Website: home-depot
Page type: payment
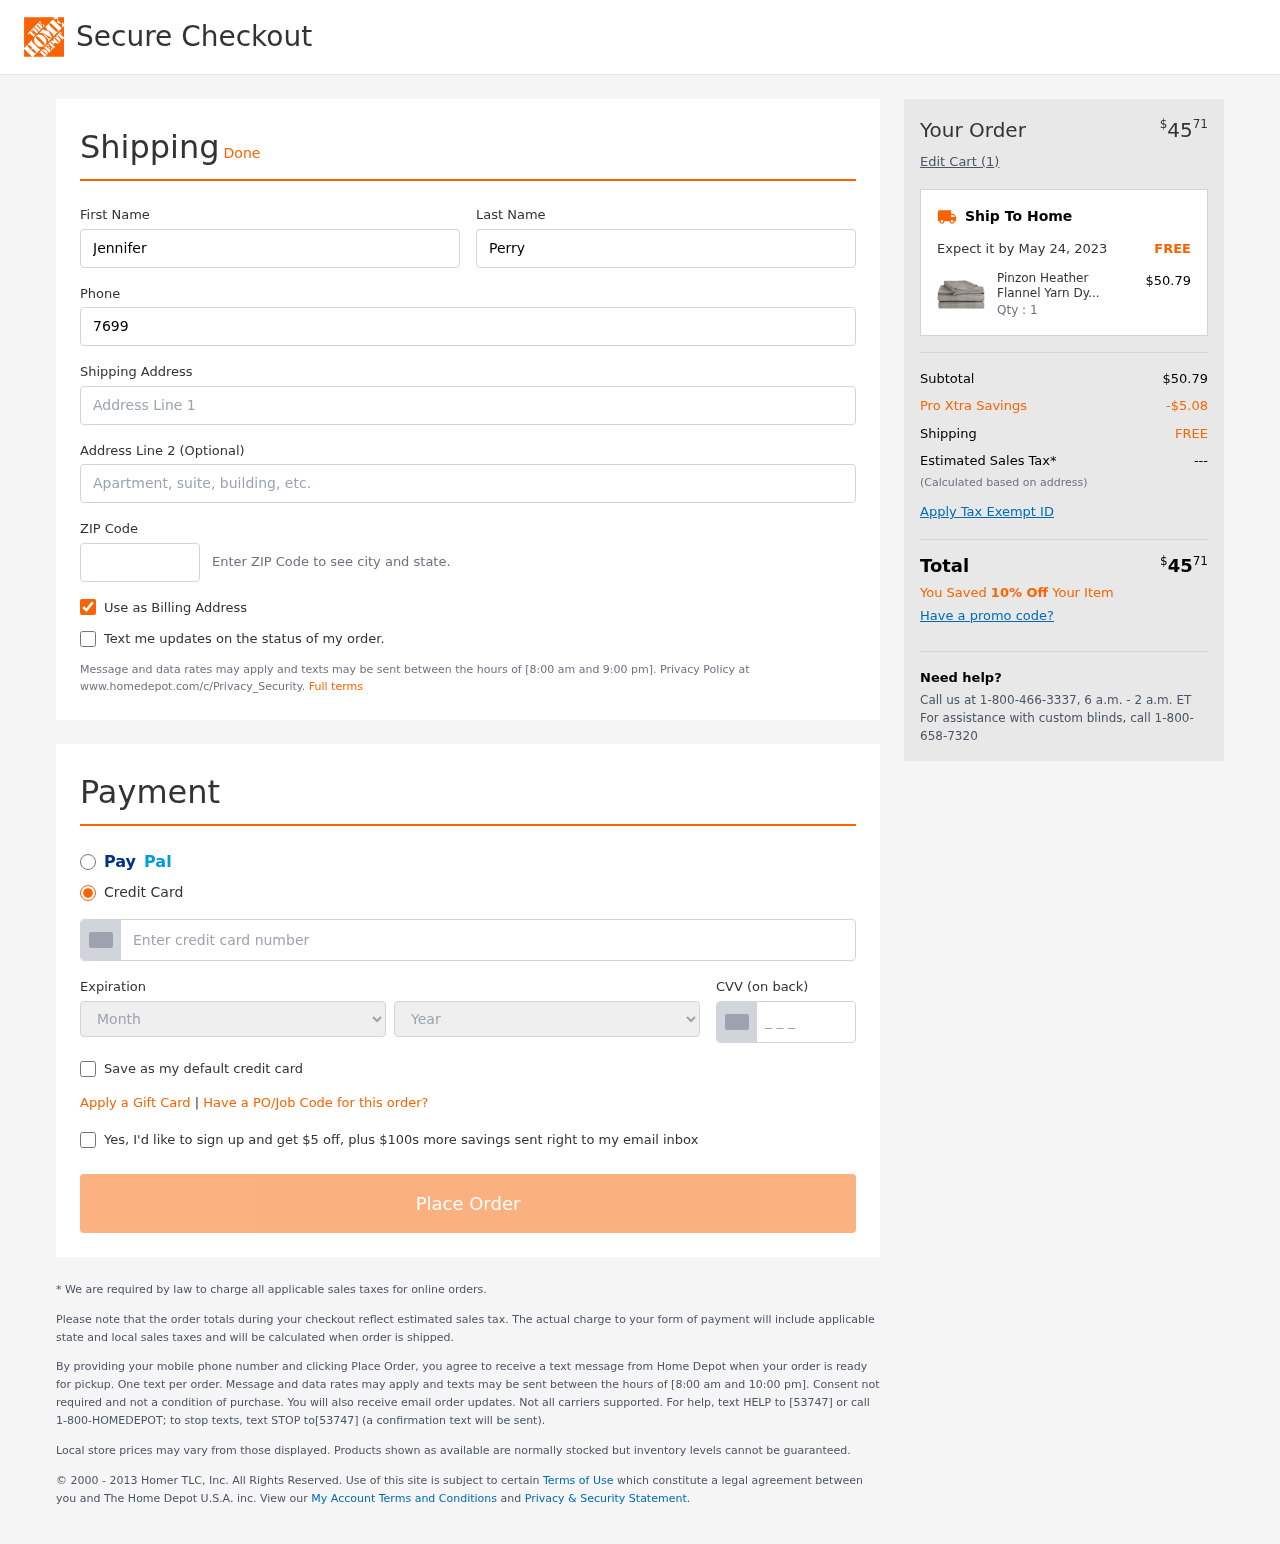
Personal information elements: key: PII_CARD_CVV
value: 150
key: PII_CARD_EXPIRY_MONTH
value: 11
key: PII_CARD_EXPIRY_YEAR
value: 30
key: PII_CARD_NUMBER
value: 6503 7620 7729 3532
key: PII_FIRSTNAME
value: Jennifer
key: PII_LASTNAME
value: Perry
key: PII_PHONE
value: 7699185804
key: PII_POSTCODE
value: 00521
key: PII_STREET
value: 09985 Brewer Point Suite 651
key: PII_STREET2
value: Suite 923
Product elements: key: PRODUCT1_NAME
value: Pinzon Heather Flannel Yarn Dyed 5.4-Ounce Sheet Sets
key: PRODUCT1_PRICE
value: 50.79
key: PRODUCT1_QUANTITY
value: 1
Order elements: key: ORDER_TOTAL
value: $4571
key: ORDER_NUM_ITEMS
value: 1
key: ORDER_DELIVERY_DATE
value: May 24, 2023
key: ORDER_SUBTOTAL
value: $50.79
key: ORDER_DISCOUNT
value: -$5.08
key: ORDER_SHIPPING_COST
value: FREE